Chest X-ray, PA view. Patient: 50 years old, sex F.
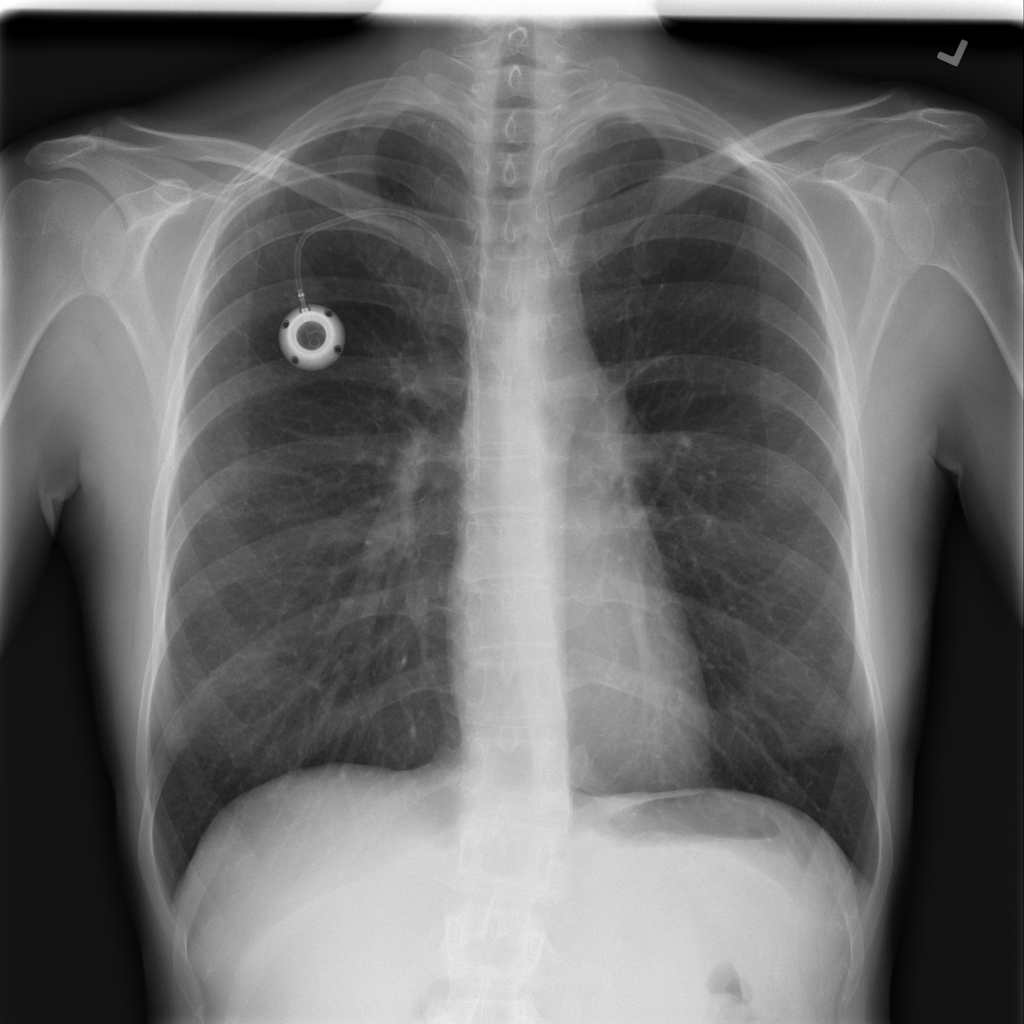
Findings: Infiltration